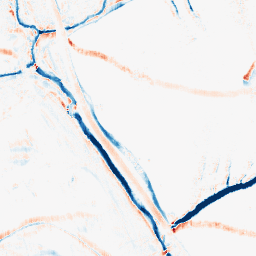
Category: morphological
Decomposition family: morphological_rect
Decomposition parameters: operation: average
width: 5
height: 10
Upsampling method: bicubic
Upsampling parameters: scale: 4
Upsampling scale: 4